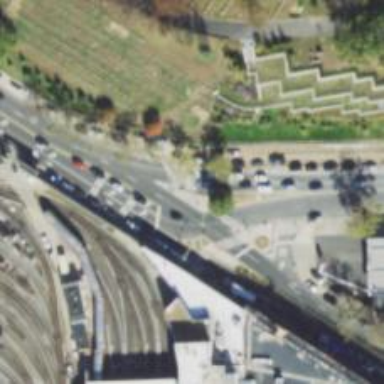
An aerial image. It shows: Traffic island located on footway.